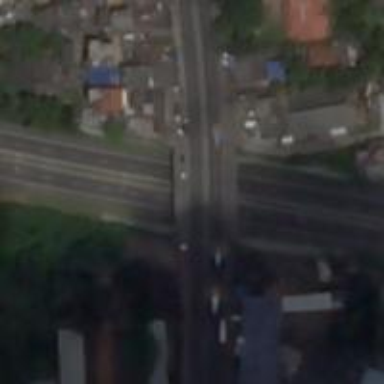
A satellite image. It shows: Viaduct bridge on trunk highway.